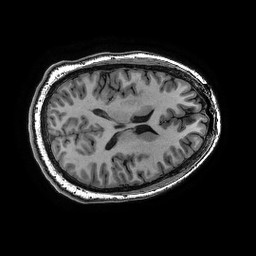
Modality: T1w
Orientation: axial
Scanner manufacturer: ge
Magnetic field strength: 3 T
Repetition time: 0.008908 s
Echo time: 0.003492 s